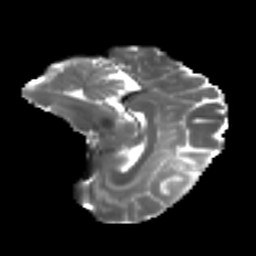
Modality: T2w
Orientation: sagittal
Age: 42
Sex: female
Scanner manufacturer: ge
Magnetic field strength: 3 T
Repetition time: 7.8 s
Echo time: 0.0611 s